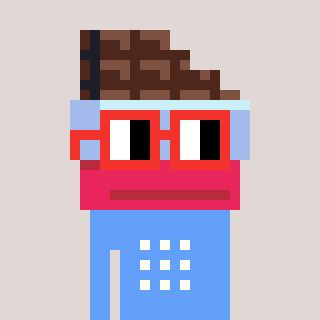
a pixel art character with square red glasses, a chocolate-shaped head and a blue-colored body on a warm background